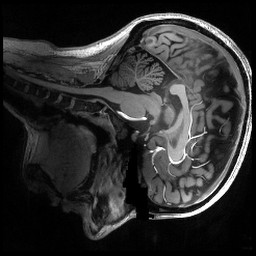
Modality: T1w
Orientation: sagittal
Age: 24
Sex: female
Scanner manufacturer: siemens
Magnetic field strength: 6.98 T
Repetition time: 2.53 s
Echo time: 0.00176 s